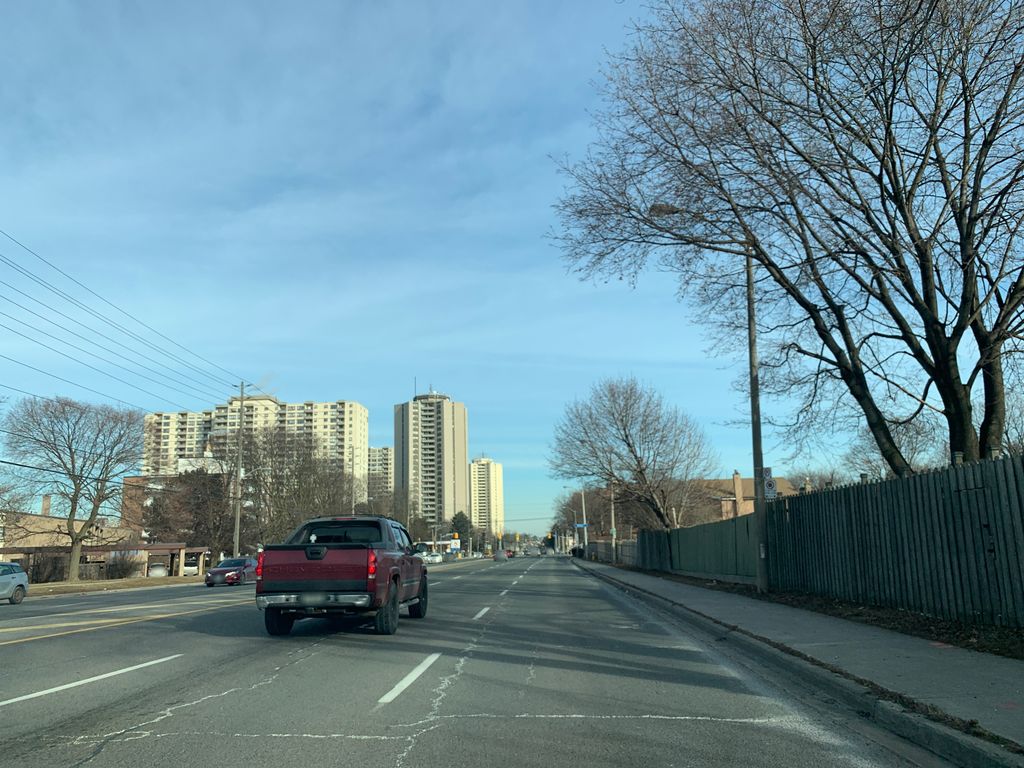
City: toronto